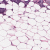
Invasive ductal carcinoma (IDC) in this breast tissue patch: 1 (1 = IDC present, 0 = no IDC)